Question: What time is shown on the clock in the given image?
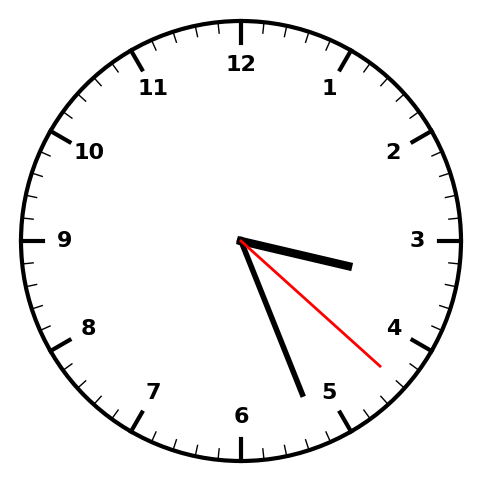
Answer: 03:26:22